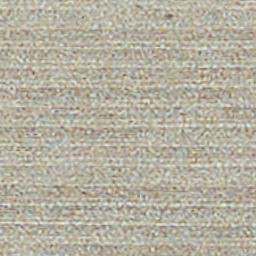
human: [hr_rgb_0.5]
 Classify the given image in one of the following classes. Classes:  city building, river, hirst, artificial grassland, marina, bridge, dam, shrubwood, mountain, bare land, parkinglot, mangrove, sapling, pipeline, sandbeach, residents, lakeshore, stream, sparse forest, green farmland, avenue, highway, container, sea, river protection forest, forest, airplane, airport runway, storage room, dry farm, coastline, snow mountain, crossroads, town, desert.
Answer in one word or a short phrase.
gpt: dry farm